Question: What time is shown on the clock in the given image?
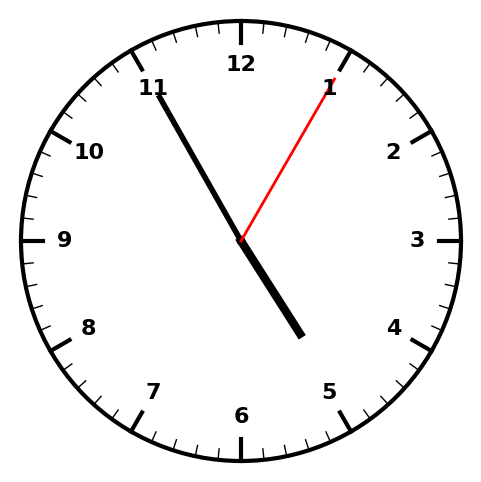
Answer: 04:55:05